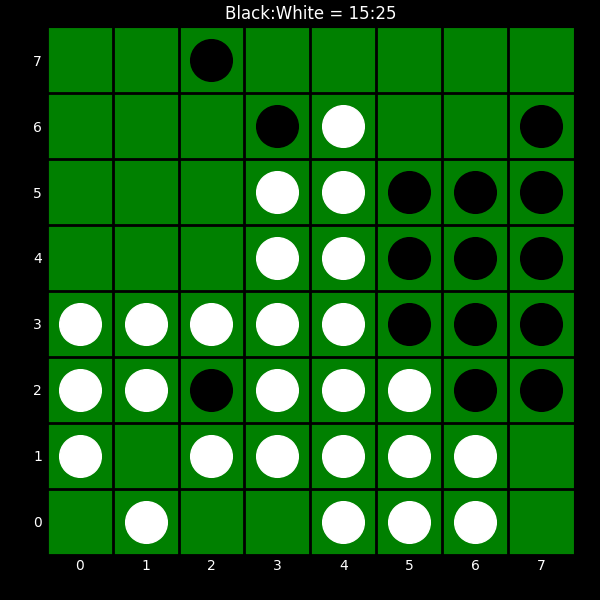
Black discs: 15
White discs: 25